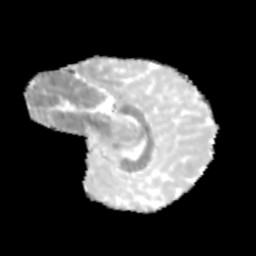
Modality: MD
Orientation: sagittal
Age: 9
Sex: female
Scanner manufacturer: siemens
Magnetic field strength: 3 T
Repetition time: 3.8 s
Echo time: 0.07 s